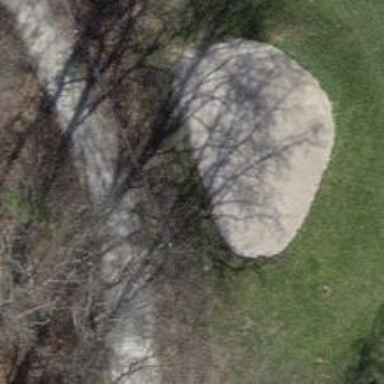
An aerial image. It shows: Sand bunker on golf course.